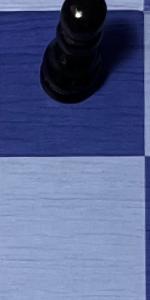
Label: Empty